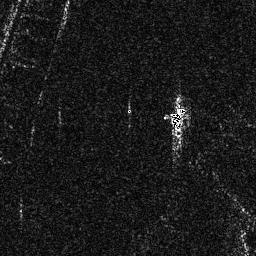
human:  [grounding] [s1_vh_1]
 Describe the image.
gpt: In the satellite image, there is  <ref>1 medium ship </ref> <box>[[65, 41, 72, 60, 0]]</box> located at center.